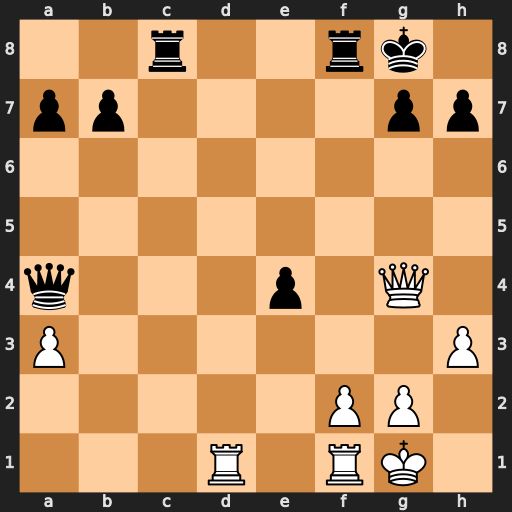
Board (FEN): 2r2rk1/pp4pp/8/8/q3p1Q1/P6P/5PP1/3R1RK1
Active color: w
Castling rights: -
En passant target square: -
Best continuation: Rd7 Qxd7 Qxd7